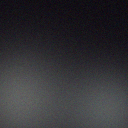
Screen state: off